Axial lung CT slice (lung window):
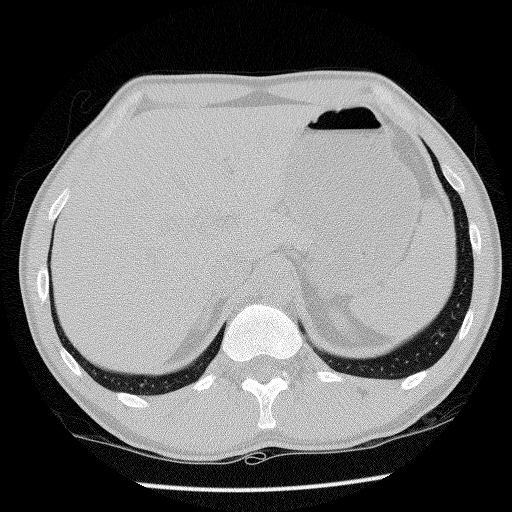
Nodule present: no